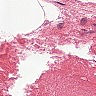
Metastatic tissue present: no